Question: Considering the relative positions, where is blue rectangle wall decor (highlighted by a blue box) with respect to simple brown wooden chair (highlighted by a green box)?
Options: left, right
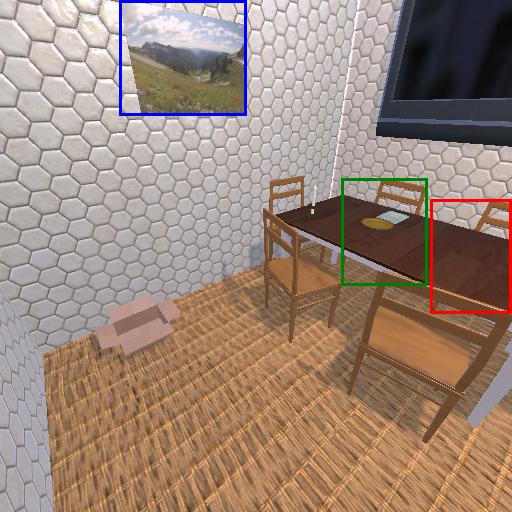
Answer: left